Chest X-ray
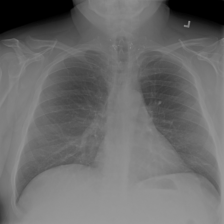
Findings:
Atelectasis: positive
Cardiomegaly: negative
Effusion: negative
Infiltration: negative
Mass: negative
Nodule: negative
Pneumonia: negative
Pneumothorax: negative
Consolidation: negative
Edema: negative
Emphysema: negative
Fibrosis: negative
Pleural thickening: negative
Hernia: negative